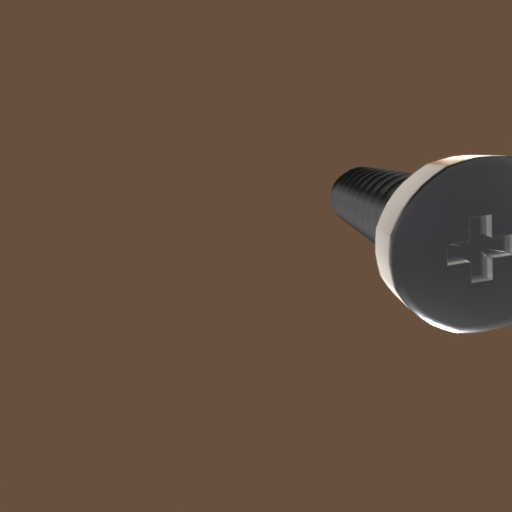
Label: screw